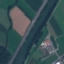
Land use / land cover: River